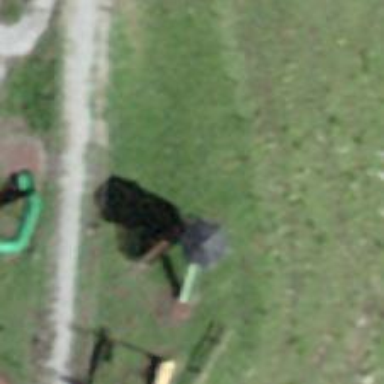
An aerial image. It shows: Playground structure with ski lift theme.